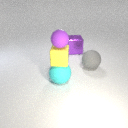
small yellow rubber cube below small purple rubber sphere